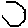
Label: hexagon